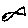
Label: fish